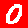
Digit: 0